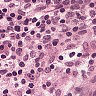
Metastatic tissue present: no